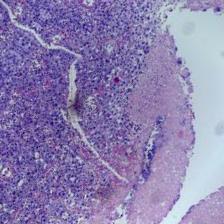
Diagnosis: OSCC